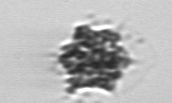
Label: Dictyocha